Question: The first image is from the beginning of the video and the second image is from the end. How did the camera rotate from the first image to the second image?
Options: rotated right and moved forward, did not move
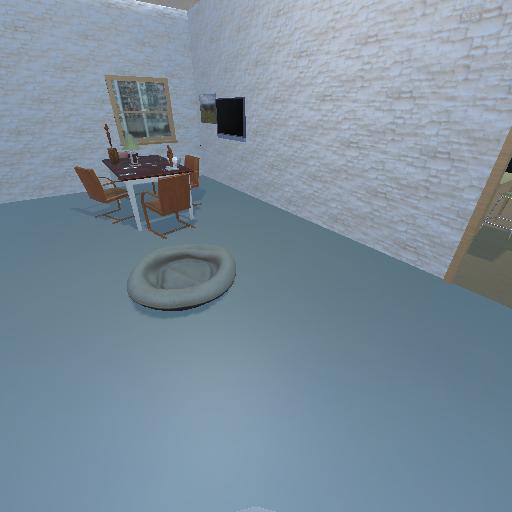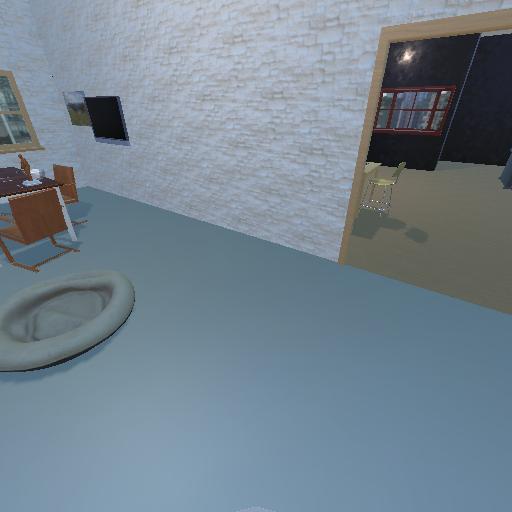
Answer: rotated right and moved forward